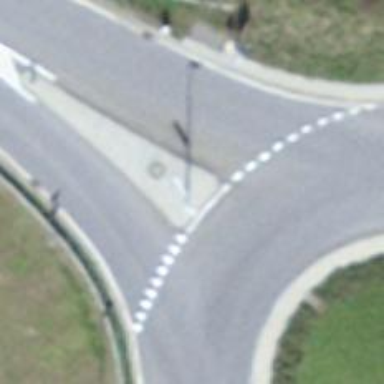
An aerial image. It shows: Asphalt road categorized as primary highway with traffic calming island.